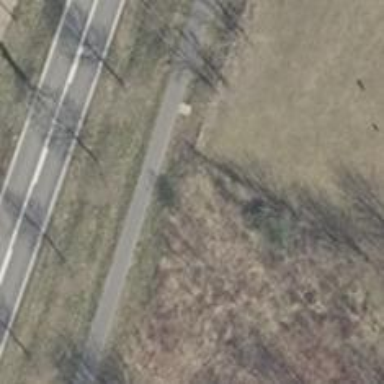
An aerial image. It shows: Asphalt path.